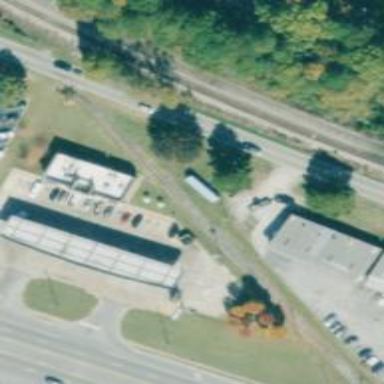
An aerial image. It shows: Fuel station.